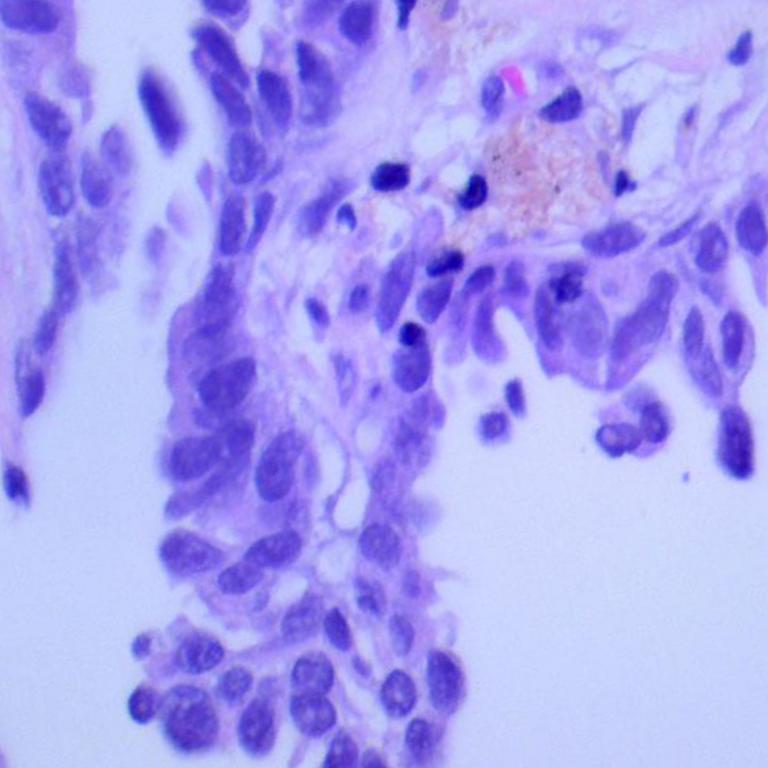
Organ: lung
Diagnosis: adenocarcinomas